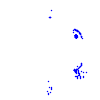
Particle: kaon